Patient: sex M, age 53
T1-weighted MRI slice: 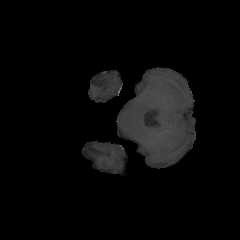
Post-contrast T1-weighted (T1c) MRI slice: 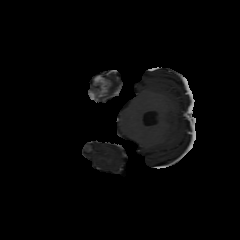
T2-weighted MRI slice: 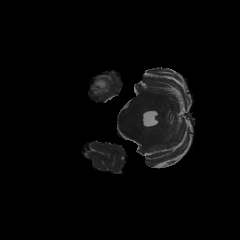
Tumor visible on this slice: yes
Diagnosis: Glioblastoma, IDH-wildtype
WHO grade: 4